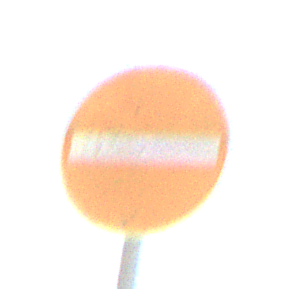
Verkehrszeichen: VerbotDerEinfahrt
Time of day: Midday
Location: Outdoor (Suburban)
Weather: PartlyCloudy
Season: NotSpecified
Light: Natural